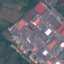
Label: Industrial